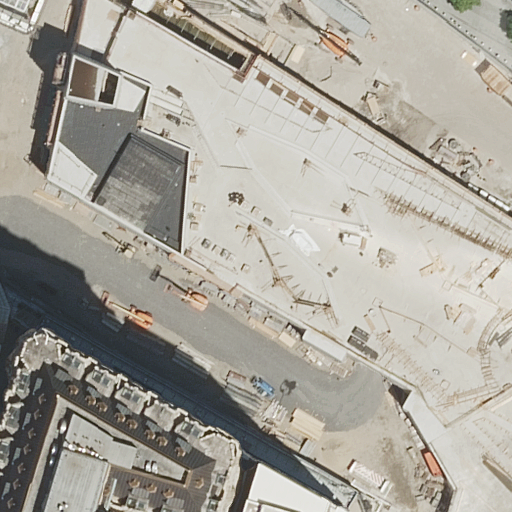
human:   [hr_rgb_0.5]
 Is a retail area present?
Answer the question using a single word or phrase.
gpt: yes

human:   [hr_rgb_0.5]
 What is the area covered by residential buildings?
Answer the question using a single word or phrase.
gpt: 2686m2

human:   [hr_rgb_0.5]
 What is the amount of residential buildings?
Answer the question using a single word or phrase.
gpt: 2

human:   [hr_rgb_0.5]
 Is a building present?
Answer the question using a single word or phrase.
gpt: yes

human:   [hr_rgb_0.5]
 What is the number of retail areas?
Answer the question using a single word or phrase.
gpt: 1

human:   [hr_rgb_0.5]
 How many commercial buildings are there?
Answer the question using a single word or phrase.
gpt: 0

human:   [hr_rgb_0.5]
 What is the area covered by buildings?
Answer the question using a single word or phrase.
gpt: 2686m2

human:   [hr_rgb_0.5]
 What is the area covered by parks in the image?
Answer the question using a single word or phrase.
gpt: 4995m2

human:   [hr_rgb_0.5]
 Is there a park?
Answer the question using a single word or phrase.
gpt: yes

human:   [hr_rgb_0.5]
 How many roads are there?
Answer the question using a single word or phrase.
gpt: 10

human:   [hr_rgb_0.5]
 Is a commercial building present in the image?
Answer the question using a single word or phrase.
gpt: no

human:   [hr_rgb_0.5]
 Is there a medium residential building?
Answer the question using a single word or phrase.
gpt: no

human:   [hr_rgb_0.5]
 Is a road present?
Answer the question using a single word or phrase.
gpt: yes

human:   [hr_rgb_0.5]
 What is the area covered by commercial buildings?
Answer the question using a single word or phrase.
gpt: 0m2

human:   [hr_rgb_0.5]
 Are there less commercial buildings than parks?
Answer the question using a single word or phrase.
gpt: yes

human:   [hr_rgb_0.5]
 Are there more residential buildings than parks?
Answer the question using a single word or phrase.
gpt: no

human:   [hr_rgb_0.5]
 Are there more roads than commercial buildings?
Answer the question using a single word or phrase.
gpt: yes

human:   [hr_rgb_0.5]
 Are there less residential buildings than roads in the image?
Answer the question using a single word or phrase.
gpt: yes

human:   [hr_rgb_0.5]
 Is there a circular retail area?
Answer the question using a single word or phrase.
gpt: no

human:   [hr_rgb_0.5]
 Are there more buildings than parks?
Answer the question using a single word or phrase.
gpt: no

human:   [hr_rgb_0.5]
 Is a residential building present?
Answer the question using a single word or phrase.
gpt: yes

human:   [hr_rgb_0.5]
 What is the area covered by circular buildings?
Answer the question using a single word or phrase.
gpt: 0m2

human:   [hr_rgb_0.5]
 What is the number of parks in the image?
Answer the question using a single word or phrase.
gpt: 2

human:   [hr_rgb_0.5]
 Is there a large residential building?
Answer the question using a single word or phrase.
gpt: yes

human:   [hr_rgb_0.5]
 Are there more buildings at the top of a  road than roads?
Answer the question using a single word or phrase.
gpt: no

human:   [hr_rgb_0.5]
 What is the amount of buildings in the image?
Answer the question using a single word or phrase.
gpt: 2

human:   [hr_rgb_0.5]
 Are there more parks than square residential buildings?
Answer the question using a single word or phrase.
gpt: yes

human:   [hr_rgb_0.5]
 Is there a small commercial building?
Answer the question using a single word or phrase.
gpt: no

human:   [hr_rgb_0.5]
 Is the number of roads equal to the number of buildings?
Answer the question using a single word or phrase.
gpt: no

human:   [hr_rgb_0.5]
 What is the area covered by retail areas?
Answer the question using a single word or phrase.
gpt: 0m2

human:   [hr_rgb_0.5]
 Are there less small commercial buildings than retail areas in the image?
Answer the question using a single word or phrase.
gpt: yes

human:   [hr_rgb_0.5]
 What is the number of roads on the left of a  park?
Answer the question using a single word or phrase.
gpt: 10

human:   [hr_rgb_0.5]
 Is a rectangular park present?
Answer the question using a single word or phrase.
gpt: yes

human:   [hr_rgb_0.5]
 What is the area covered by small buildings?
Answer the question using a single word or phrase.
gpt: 0m2

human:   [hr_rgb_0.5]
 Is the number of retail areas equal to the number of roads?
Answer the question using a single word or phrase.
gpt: no

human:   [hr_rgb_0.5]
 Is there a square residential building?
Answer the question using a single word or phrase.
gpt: no

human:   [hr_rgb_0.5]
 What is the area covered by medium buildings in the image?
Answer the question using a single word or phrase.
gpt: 0m2

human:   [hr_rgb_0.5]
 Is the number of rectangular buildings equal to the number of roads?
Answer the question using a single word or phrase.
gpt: no

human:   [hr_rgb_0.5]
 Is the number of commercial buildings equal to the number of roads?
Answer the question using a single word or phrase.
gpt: no

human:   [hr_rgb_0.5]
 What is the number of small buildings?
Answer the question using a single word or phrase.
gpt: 0

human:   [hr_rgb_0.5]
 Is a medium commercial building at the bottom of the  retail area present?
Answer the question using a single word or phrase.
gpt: no

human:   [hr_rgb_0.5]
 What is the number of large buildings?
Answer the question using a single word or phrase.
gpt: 2

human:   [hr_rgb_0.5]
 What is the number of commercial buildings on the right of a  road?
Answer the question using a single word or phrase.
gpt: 0

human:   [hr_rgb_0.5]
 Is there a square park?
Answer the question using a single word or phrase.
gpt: no

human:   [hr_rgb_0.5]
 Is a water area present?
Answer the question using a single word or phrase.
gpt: no

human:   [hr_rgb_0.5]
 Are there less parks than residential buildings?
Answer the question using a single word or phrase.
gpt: no

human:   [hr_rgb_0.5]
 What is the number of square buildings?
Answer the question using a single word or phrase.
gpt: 0

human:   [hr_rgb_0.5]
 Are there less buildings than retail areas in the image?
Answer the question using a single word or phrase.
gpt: no

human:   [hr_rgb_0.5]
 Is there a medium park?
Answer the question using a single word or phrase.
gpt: no

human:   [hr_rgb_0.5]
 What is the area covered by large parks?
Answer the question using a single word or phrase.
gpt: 4989m2

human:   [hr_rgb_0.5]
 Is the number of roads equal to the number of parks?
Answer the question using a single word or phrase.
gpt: no

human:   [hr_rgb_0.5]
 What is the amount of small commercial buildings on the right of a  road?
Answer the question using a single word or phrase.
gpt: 0

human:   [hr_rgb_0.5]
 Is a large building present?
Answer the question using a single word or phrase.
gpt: yes

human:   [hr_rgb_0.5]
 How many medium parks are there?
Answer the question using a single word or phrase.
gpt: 0

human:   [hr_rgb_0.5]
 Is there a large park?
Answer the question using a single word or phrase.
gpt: yes

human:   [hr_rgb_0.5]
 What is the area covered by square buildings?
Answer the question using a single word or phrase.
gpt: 0m2

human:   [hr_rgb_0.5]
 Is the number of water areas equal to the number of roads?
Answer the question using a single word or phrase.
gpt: no

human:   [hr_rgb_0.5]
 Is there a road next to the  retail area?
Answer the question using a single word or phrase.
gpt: yes

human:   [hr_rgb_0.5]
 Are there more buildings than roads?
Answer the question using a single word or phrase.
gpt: no

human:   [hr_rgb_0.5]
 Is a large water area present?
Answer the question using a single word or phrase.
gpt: no

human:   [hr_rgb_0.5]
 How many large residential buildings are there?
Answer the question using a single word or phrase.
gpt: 2

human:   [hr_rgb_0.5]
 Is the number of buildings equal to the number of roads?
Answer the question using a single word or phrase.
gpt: no

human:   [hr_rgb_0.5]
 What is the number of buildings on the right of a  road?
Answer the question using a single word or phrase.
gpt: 1

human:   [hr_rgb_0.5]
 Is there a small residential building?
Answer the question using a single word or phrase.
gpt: no